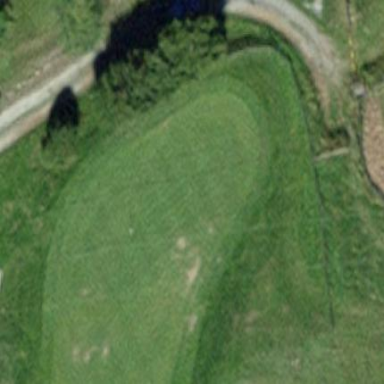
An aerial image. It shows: Picturesque green golfing area with grass land use.